七年级 · 组合几何学
如图, 点 $E$ 在 $B C$ 的延长线上, 由下列条件不能得到 $A B / / C D$ 的是 $(\quad)$

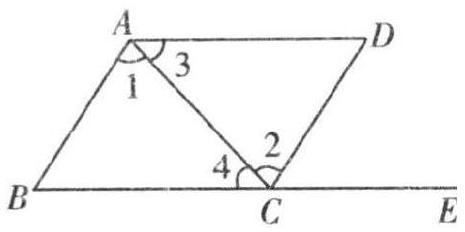
A. $\angle 1=\angle 2$
B. $\angle 3=\angle 4$
C. $\angle B=\angle D C E$
D. $\angle D+\angle D A B=180^{\circ}$
答案: B
解析: $\angle 1=\angle 2, \therefore A B \| C D$, 故 $A$ 能判定 $A B \| C D$;

$\because \angle 3=\angle 4, \therefore A D \| B C$, 故 $B$ 不能判定;

$\because \angle B=\angle D C E, \therefore A B \| C D$, 故 $C$ 能判定;

$\because \angle D+\angle D A B=180^{\circ}, \therefore A B \| C D$, 故 $D$ 能判定;

此题主要考查了平行线的判定, 关键是掌握平行线的判定定理.